Interaction volume radius: 10 \u00c5
Interaction volume height: 30 \u00c5
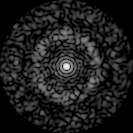
Disorder parameter: 0.7709